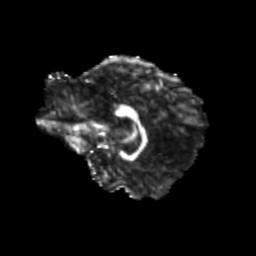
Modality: FA
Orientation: sagittal
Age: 28
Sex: female
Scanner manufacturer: siemens
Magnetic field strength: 3 T
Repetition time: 3.5 s
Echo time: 0.104 s